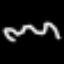
Label: squiggle